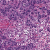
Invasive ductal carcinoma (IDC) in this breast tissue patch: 1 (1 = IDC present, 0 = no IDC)